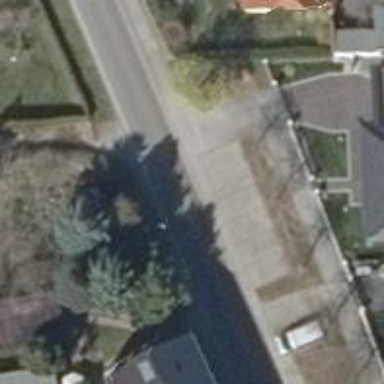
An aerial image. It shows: Paved footway.